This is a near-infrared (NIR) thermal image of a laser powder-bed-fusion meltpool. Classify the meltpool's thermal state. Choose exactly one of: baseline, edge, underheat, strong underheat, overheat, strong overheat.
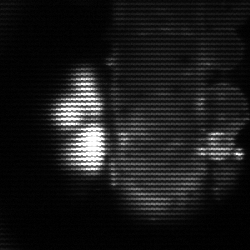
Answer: strong underheat